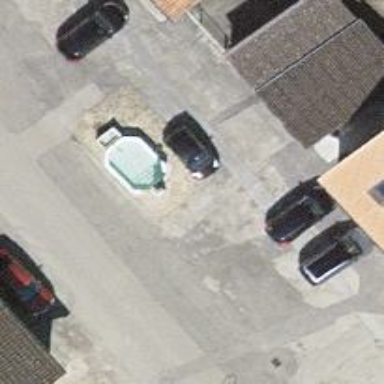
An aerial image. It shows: Beautiful fountain.